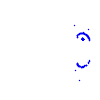
Particle: proton